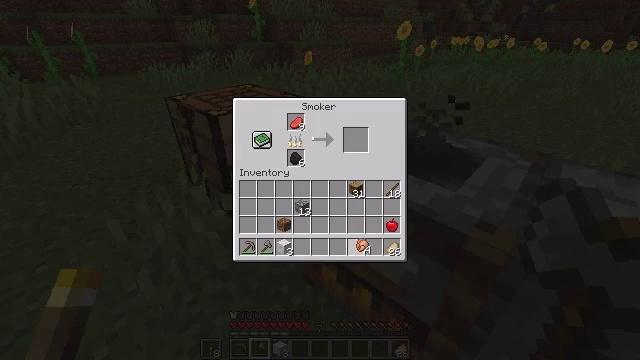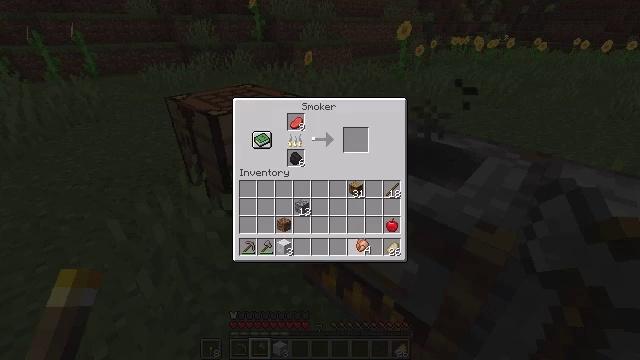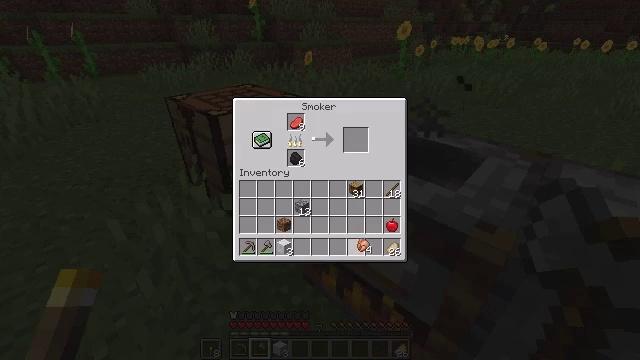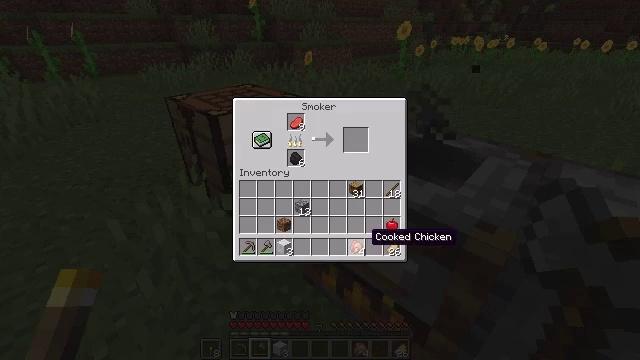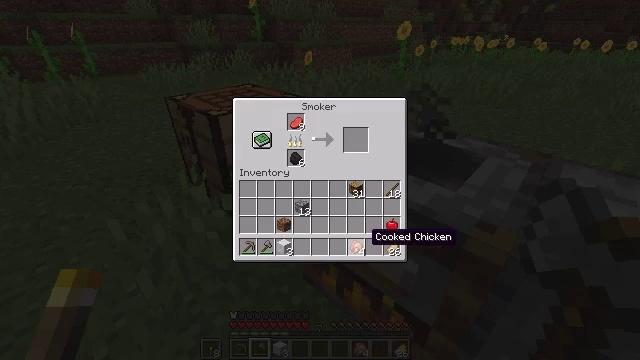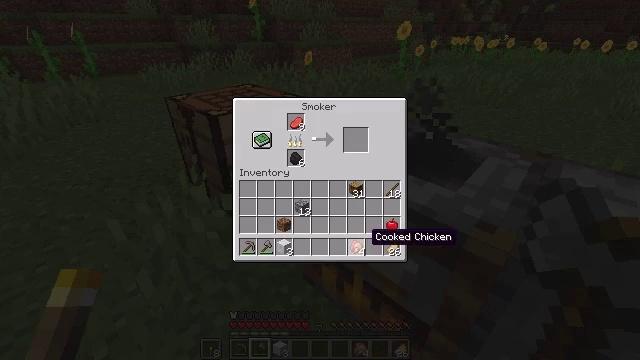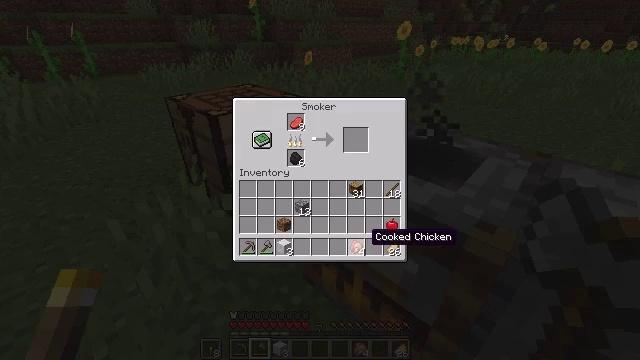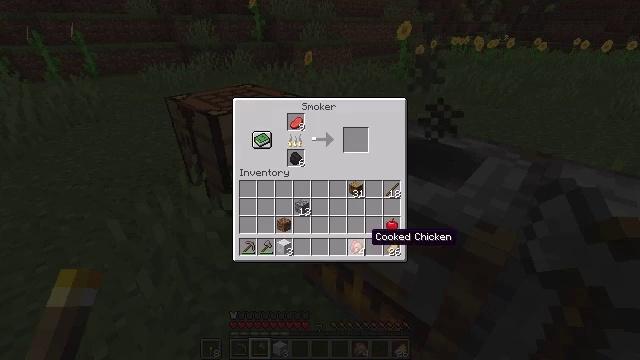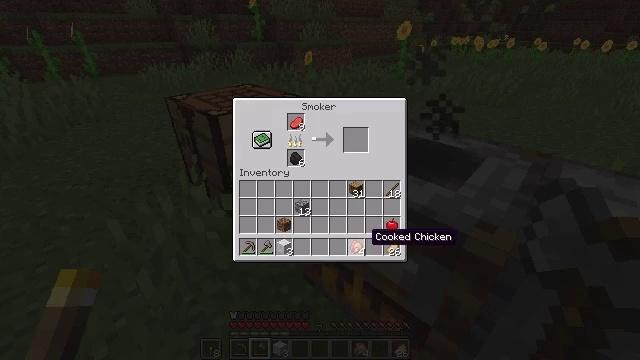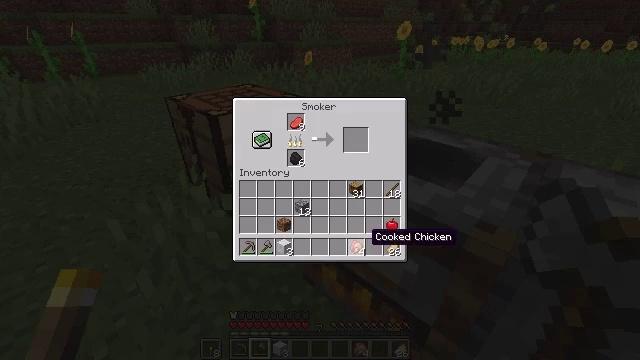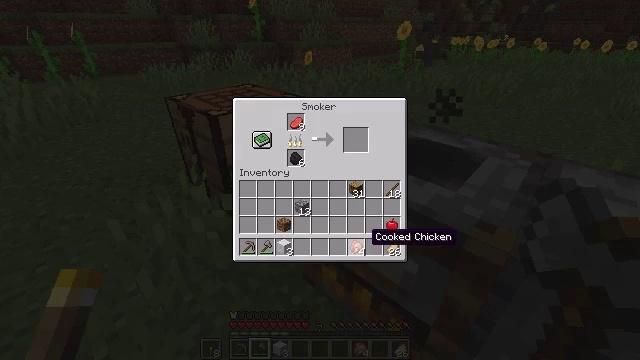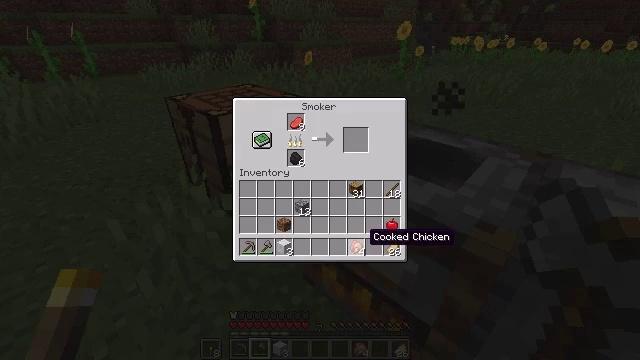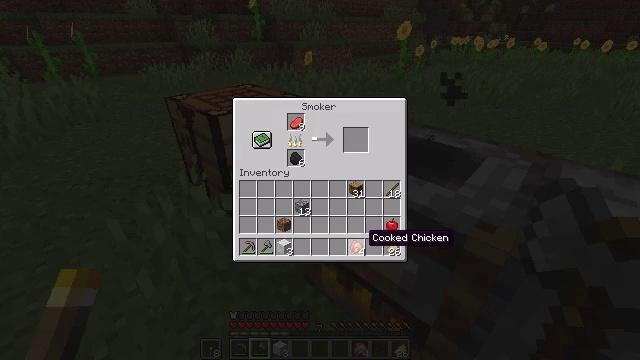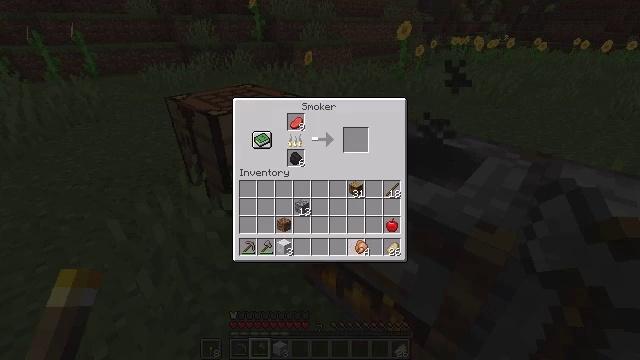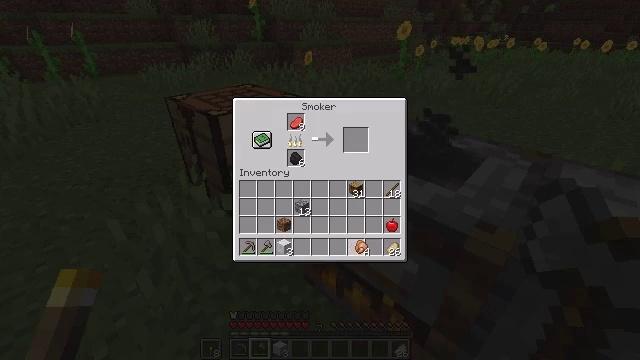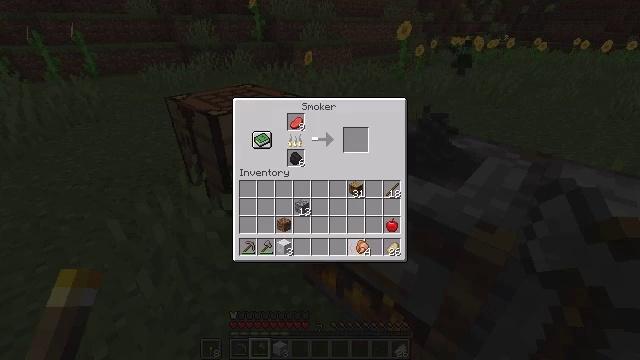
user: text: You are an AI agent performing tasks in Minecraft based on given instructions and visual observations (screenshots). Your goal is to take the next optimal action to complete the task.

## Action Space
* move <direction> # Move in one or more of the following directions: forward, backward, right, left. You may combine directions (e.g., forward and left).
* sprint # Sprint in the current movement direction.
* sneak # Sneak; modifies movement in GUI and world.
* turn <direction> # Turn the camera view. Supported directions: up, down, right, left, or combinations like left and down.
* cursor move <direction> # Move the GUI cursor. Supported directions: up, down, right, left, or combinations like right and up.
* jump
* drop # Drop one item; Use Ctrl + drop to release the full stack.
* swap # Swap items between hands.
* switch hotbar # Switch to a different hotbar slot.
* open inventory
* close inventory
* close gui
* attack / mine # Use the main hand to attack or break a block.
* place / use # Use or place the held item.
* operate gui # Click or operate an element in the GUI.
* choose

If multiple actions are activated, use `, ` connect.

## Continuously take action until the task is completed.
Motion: motion action
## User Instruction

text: Attack the white bed to collect it.
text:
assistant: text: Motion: operate gui
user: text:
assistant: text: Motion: operate gui
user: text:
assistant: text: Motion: no_op
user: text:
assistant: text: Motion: no_op
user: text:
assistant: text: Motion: no_op
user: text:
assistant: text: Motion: no_op
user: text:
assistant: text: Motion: no_op
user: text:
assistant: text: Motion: no_op
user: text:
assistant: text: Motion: no_op
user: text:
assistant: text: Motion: no_op
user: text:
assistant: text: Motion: no_op
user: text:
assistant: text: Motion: no_op
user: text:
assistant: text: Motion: operate gui
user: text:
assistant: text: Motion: operate gui
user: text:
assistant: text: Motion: operate gui
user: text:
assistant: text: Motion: no_op
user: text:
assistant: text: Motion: no_op
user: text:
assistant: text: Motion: no_op
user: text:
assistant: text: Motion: no_op
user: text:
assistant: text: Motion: no_op
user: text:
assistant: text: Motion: no_op
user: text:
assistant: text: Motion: no_op
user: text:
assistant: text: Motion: operate gui
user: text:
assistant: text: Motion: operate gui
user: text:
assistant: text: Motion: operate gui
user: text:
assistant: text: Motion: no_op
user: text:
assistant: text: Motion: no_op
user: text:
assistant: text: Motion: no_op
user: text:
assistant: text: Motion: no_op
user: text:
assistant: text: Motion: no_op